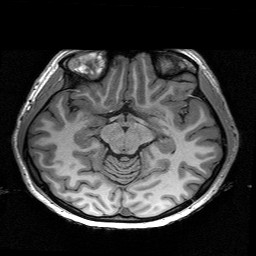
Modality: T1w
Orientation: coronal
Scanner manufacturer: siemens
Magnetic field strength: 3 T
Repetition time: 2.53 s
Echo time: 0.00267 s